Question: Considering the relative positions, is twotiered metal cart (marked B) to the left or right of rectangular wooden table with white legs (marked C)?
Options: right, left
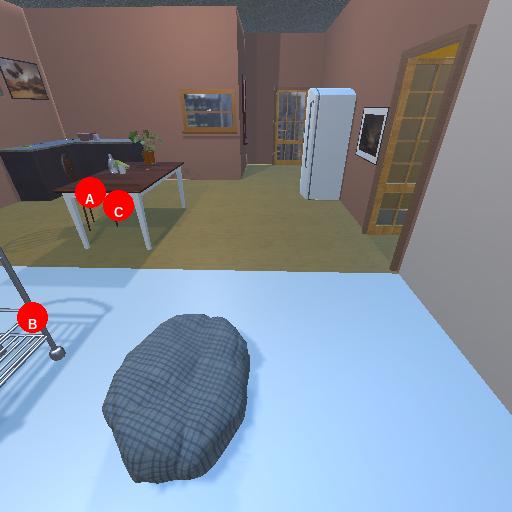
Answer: right